Question: I am trying to use a library that is available on GitHub (<URL>. Unfortunately, they do not distribute the library classpath .jar or javadocs as a direct download.
Attempting to build the classpath .jar myself, I downloaded the .zip file which contained a Netbeans project and opened the Netbeans project (which is a Maven project... I'm not too familiar with Maven). I tried to clean & build the project (hoping for it to spit out a nice .jar which I can import into my other project).

But, the clean & build failed with this message:
'''
Failed to execute goal org.apache.maven.plugins:maven-surefire-plugin:2.12.2:test (default-test) on project ecwid-mailchimp: Execution default-test of goal org.apache.maven.plugins:maven-surefire-plugin:2.12.2:test failed: The forked VM terminated without saying properly goodbye. VM crash or System.exit called ? -> [Help 1]
To see the full stack trace of the errors, re-run Maven with the -e switch.
Re-run Maven using the -X switch to enable full debug logging.
For more information about the errors and possible solutions, please read the following articles:
[Help 1] http://cwiki.apache.org/confluence/display/MAVEN/PluginExecutionException
'''
The website it directs you to says:
> This error is reported in case the execution of a plugin failed due to some unforeseen event. For example, uncatched runtime exceptions caused by the plugin will raise this error. You should report this problem to the maintainer of the plugin.
Now, I'd love to believe I've done everything correctly and that this is, indeed, a problem with the build. But, before I go sending a nastygram email to the API creator, I'd like to ensure that the error is not on my end.
So, the question is thus: If you had a Netbeans Maven project that you wanted to compile to create a library classpath .jar to use in another project, what would you do? And am I doing it correctly?
EDIT:
Building the project with -e yielded this as a result:
'''
Failed to execute goal org.apache.maven.plugins:maven-surefire-plugin:2.12.2:test (default-test) on project ecwid-mailchimp: Execution default-test of goal org.apache.maven.plugins:maven-surefire-plugin:2.12.2:test failed: The forked VM terminated without saying properly goodbye. VM crash or System.exit called ? -> [Help 1]
org.apache.maven.lifecycle.LifecycleExecutionException: Failed to execute goal org.apache.maven.plugins:maven-surefire-plugin:2.12.2:test (default-test) on project ecwid-mailchimp: Execution default-test of goal org.apache.maven.plugins:maven-surefire-plugin:2.12.2:test failed: The forked VM terminated without saying properly goodbye. VM crash or System.exit called ?
at org.apache.maven.lifecycle.internal.MojoExecutor.execute(MojoExecutor.java:225)
at org.apache.maven.lifecycle.internal.MojoExecutor.execute(MojoExecutor.java:153)
at org.apache.maven.lifecycle.internal.MojoExecutor.execute(MojoExecutor.java:145)
at org.apache.maven.lifecycle.internal.LifecycleModuleBuilder.buildProject(LifecycleModuleBuilder.java:84)
at org.apache.maven.lifecycle.internal.LifecycleModuleBuilder.buildProject(LifecycleModuleBuilder.java:59)
at org.apache.maven.lifecycle.internal.LifecycleStarter.singleThreadedBuild(LifecycleStarter.java:183)
at org.apache.maven.lifecycle.internal.LifecycleStarter.execute(LifecycleStarter.java:161)
at org.apache.maven.DefaultMaven.doExecute(DefaultMaven.java:320)
at org.apache.maven.DefaultMaven.execute(DefaultMaven.java:156)
at org.apache.maven.cli.MavenCli.execute(MavenCli.java:537)
at org.apache.maven.cli.MavenCli.doMain(MavenCli.java:196)
at org.apache.maven.cli.MavenCli.main(MavenCli.java:141)
at sun.reflect.NativeMethodAccessorImpl.invoke0(Native Method)
at sun.reflect.NativeMethodAccessorImpl.invoke(NativeMethodAccessorImpl.java:57)
at sun.reflect.DelegatingMethodAccessorImpl.invoke(DelegatingMethodAccessorImpl.java:43)
at java.lang.reflect.Method.invoke(Method.java:606)
at org.codehaus.plexus.classworlds.launcher.Launcher.launchEnhanced(Launcher.java:290)
at org.codehaus.plexus.classworlds.launcher.Launcher.launch(Launcher.java:230)
at org.codehaus.plexus.classworlds.launcher.Launcher.mainWithExitCode(Launcher.java:409)
at org.codehaus.plexus.classworlds.launcher.Launcher.main(Launcher.java:352)
Caused by: org.apache.maven.plugin.PluginExecutionException: Execution default-test of goal org.apache.maven.plugins:maven-surefire-plugin:2.12.2:test failed: The forked VM terminated without saying properly goodbye. VM crash or System.exit called ?
at org.apache.maven.plugin.DefaultBuildPluginManager.executeMojo(DefaultBuildPluginManager.java:110)
at org.apache.maven.lifecycle.internal.MojoExecutor.execute(MojoExecutor.java:209)
... 19 more
Caused by: java.lang.RuntimeException: The forked VM terminated without saying properly goodbye. VM crash or System.exit called ?
at org.apache.maven.plugin.surefire.booterclient.output.ForkClient.close(ForkClient.java:245)
at org.apache.maven.plugin.surefire.booterclient.ForkStarter.fork(ForkStarter.java:282)
at org.apache.maven.plugin.surefire.booterclient.ForkStarter.run(ForkStarter.java:116)
at org.apache.maven.plugin.surefire.AbstractSurefireMojo.executeProvider(AbstractSurefireMojo.java:695)
at org.apache.maven.plugin.surefire.AbstractSurefireMojo.executeAllProviders(AbstractSurefireMojo.java:666)
at org.apache.maven.plugin.surefire.AbstractSurefireMojo.executeAfterPreconditionsChecked(AbstractSurefireMojo.java:624)
at org.apache.maven.plugin.surefire.AbstractSurefireMojo.execute(AbstractSurefireMojo.java:587)
at org.apache.maven.plugin.DefaultBuildPluginManager.executeMojo(DefaultBuildPluginManager.java:101)
... 20 more
Re-run Maven using the -X switch to enable full debug logging.
For more information about the errors and possible solutions, please read the following articles:
[Help 1] http://cwiki.apache.org/confluence/display/MAVEN/PluginExecutionException
'''
Soo.... that's a thing.
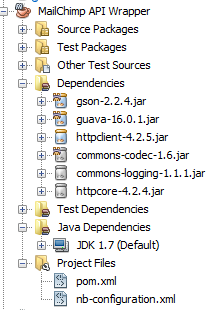
Answer: If you just want jar and don't want to care about test execution (where it dies) you can invoke
'''
mvn clean install -DskipTests
'''
to skip surefire plugin's execution and to get the jar
and then in your project add this artifact as dependency (assuming it is maven project)
'''
<dependency>
<groupId></groupId>
<artifactId></artifactId>
<version></version>
</dependency>
'''
if you want to see what is going wrong, I doubt it is the jvm crashed most likely related to OutOfMemory, I would increase maven's memory by setting higher heap space in 'MAVEN_OPTS' and increasing surefire's plugin jvm's heap if it is a fork